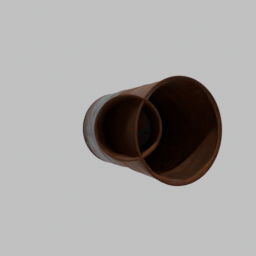
Label: tools